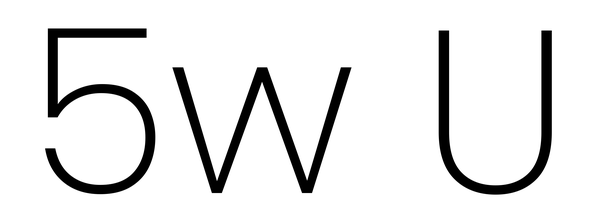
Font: Poppins-ExtraLight